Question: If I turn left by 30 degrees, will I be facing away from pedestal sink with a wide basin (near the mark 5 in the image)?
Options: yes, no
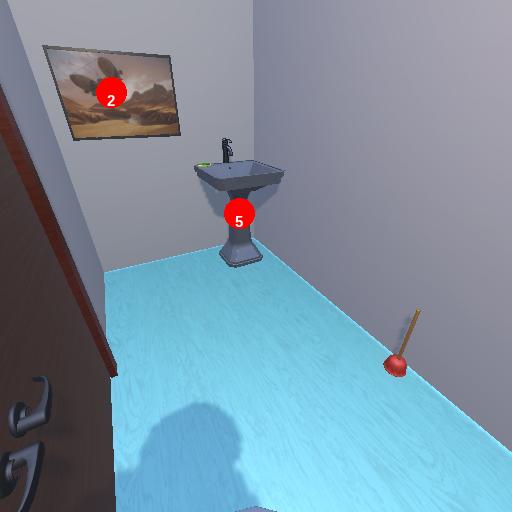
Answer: yes